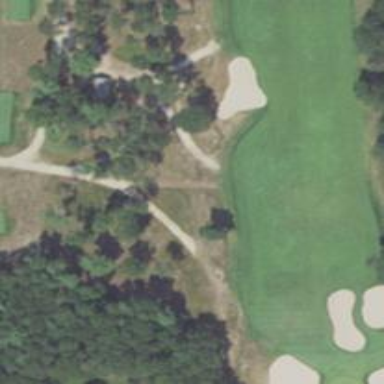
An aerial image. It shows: Path designated for golf carts.